Aerial crown-view tile of a tropical tree (Barro Colorado Island, Panama), acquired 20241216:
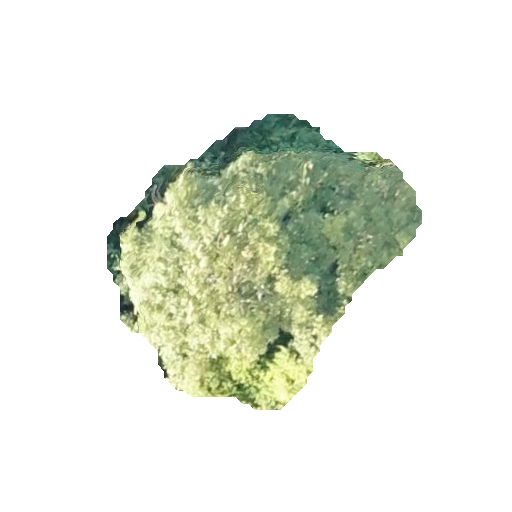
Species: Tabebuia rosea
GBIF accepted scientific name: Tabebuia rosea
Crown area: 85.644 m²